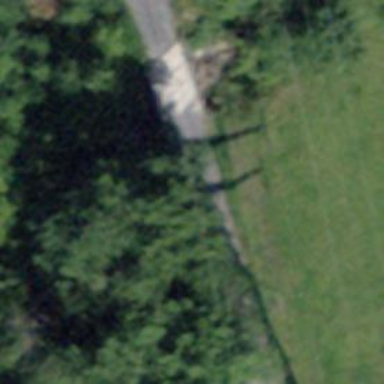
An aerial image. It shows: Unpaved unclassified road with bridge.